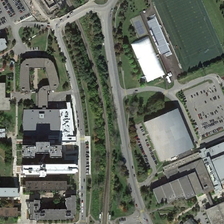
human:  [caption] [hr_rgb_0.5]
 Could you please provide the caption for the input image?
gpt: many buildings and green trees are in a church with a playground and two parking lots .

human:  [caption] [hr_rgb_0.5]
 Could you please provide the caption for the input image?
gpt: many buildings and green trees are in a church with a playground and two parking lots .

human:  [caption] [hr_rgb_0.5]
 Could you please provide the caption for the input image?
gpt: many buildings and green trees are in a church with a playground and two parking lots .

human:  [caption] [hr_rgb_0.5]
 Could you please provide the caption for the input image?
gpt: many buildings and green trees are in a church with a playground and two parking lots .

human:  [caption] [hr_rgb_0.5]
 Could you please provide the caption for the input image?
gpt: many buildings and green trees are in a church with a playground and two parking lots .